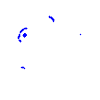
Particle: proton